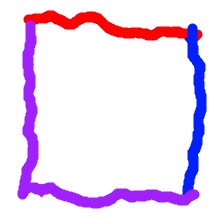
Shape: square